Interaction volume radius: 5 \u00c5
Interaction volume height: 20 \u00c5
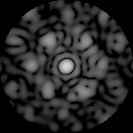
Disorder parameter: 0.5385